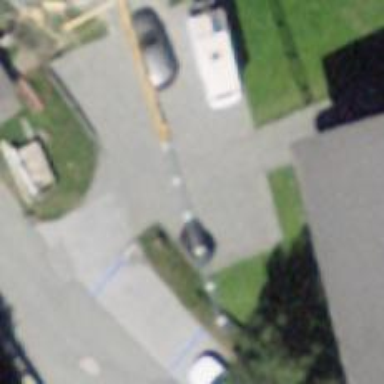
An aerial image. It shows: Paved driveway road for service purposes.